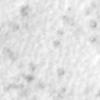
Label: no_change